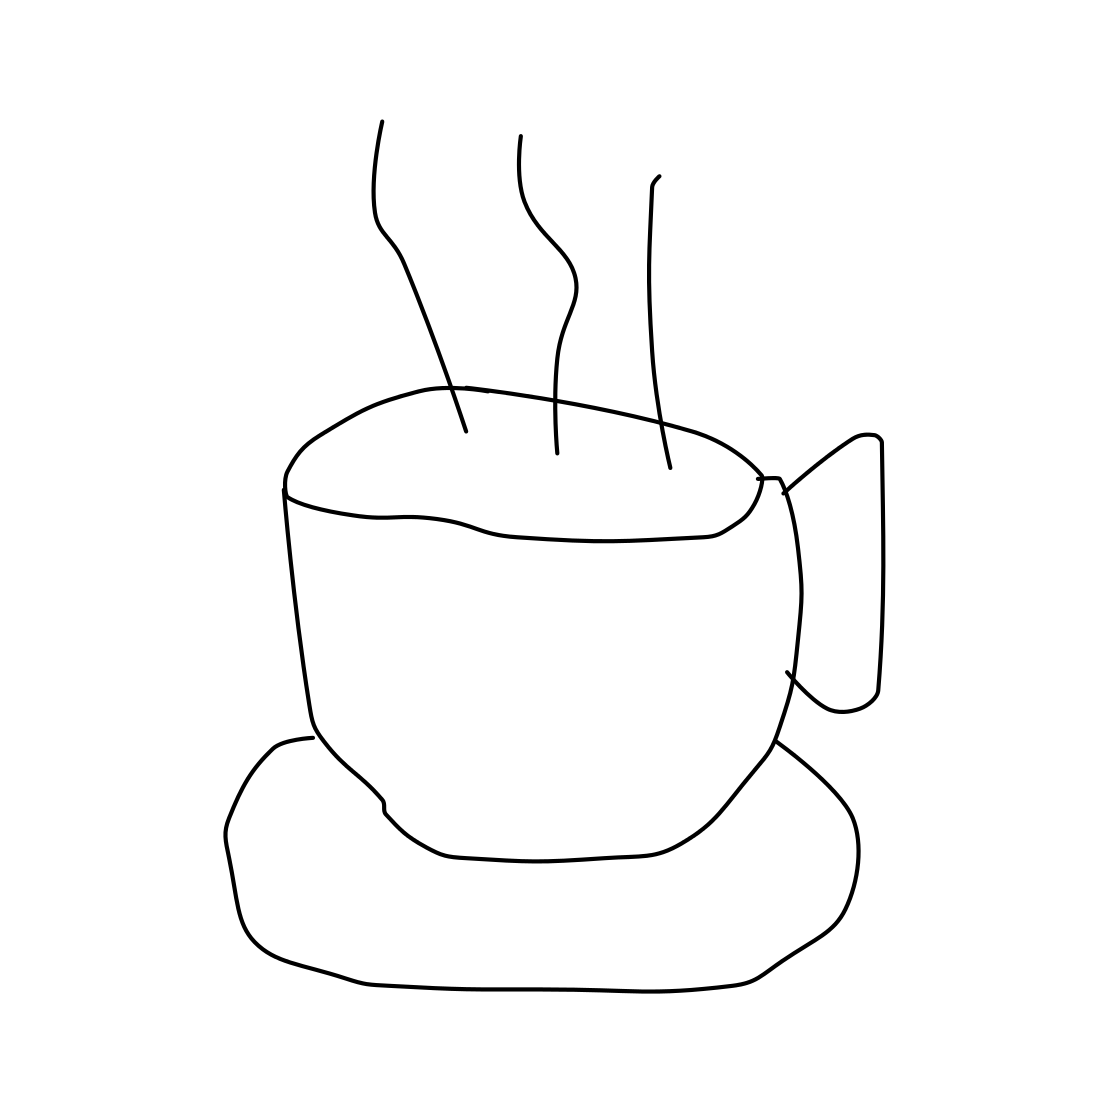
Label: cup